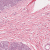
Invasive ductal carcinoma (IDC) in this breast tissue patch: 0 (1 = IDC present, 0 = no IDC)